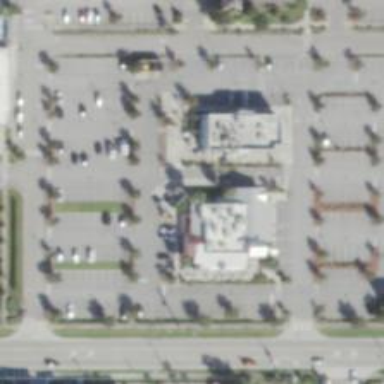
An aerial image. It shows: Car rental facility.